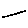
Label: line